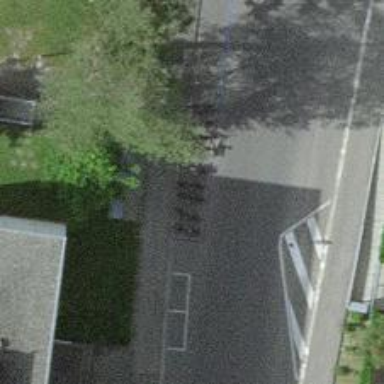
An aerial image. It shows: Bicycle rental facility.